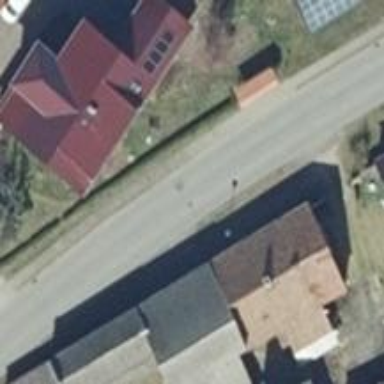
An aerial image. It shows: Simple and straightforward house.